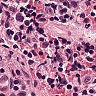
Metastatic tissue present: no